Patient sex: M
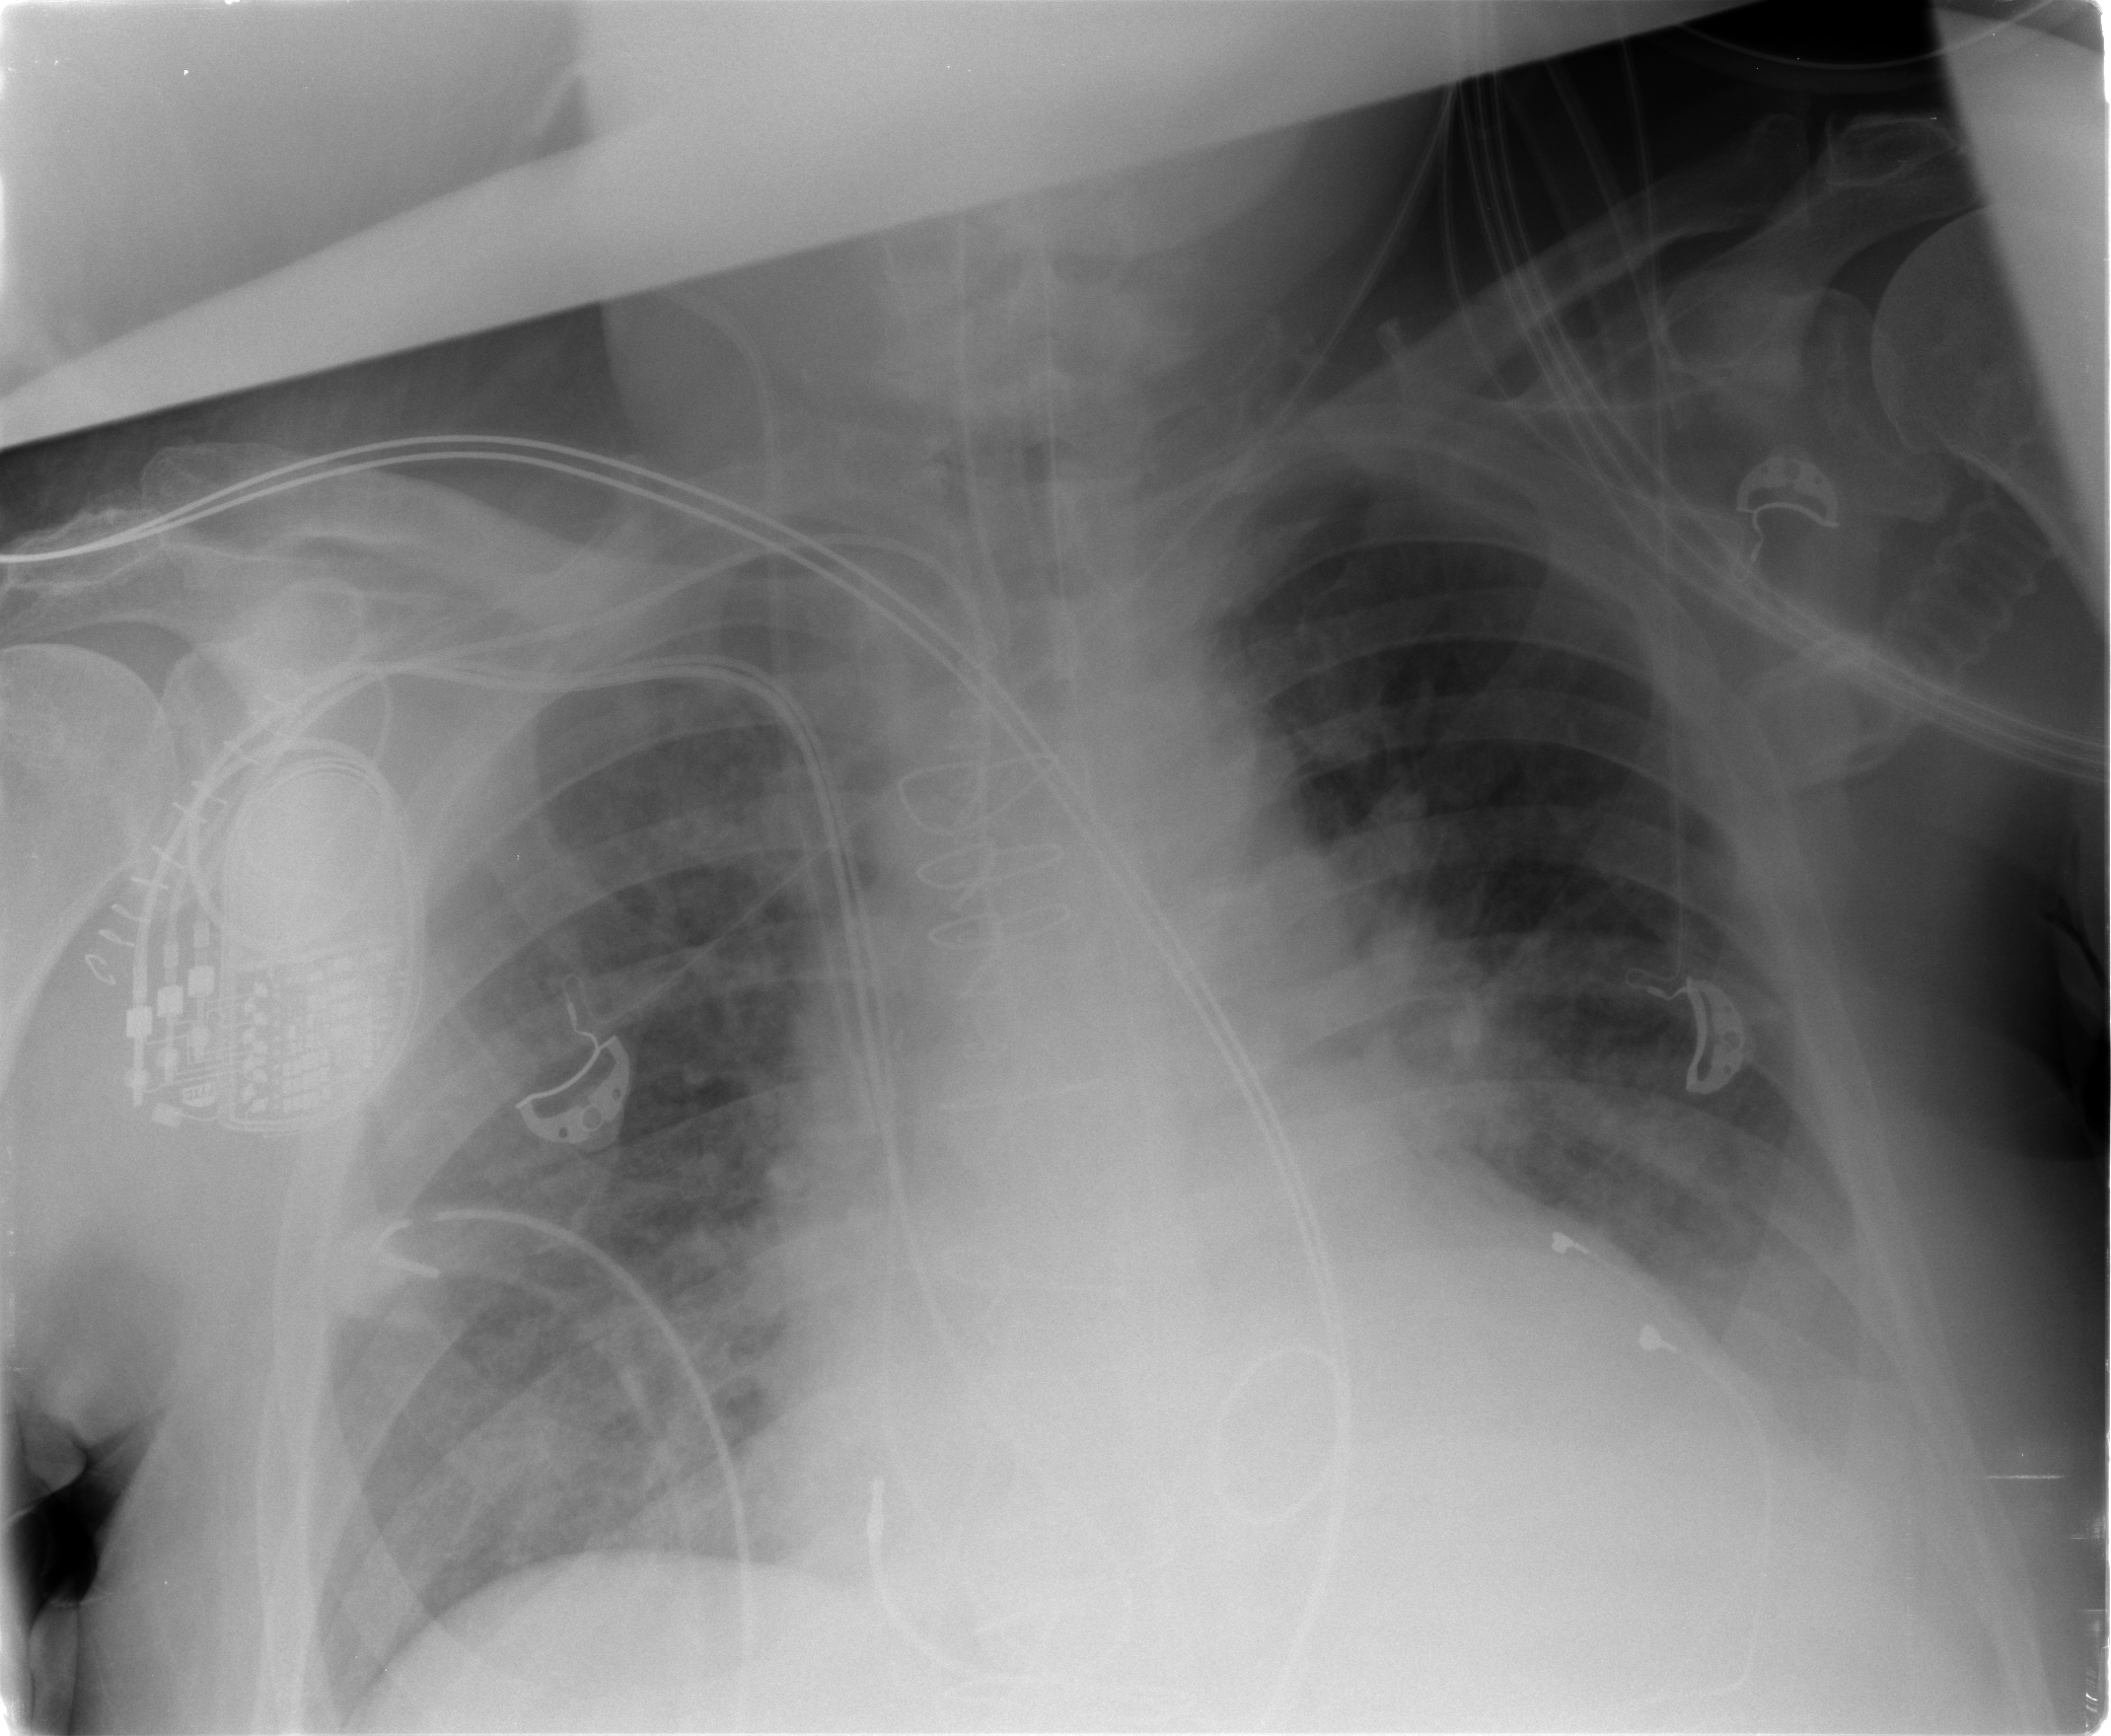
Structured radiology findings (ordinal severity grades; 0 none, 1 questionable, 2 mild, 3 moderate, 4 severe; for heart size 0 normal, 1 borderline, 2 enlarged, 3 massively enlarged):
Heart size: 1
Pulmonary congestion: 2
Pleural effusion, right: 0
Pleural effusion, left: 2
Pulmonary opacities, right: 2
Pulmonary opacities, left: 1
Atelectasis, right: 2
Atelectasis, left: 2